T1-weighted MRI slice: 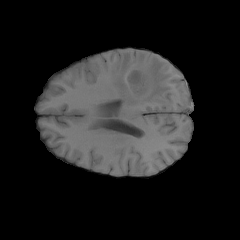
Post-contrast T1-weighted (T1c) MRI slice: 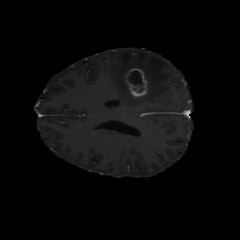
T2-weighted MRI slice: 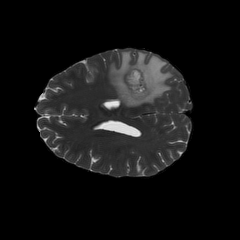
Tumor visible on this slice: yes